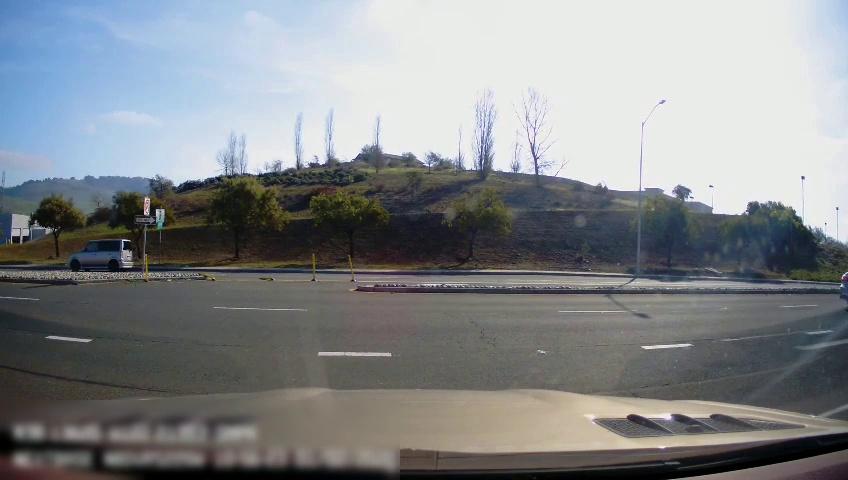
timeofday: Day
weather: Sunny
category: Drivable Space
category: Vehicles | Car
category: Vehicles | Car
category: Traffic | Signs
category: Traffic | Signs